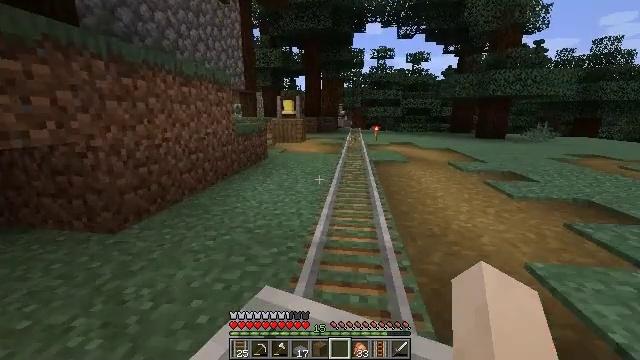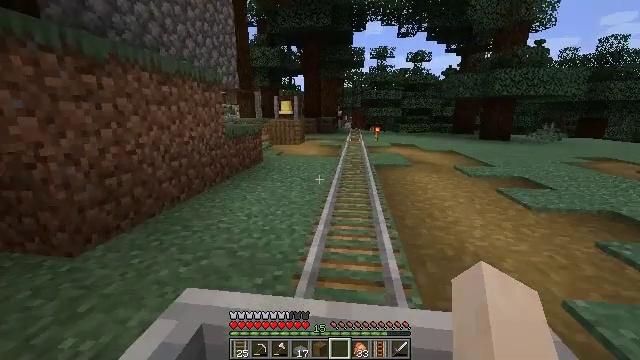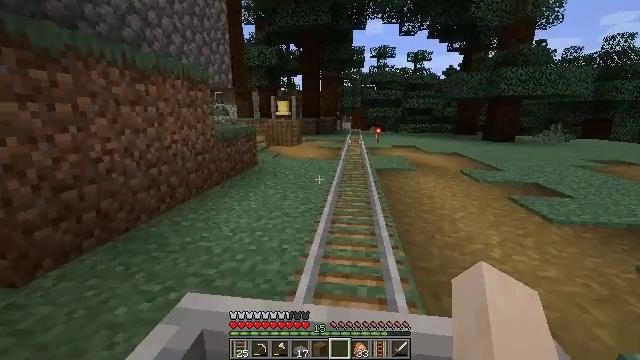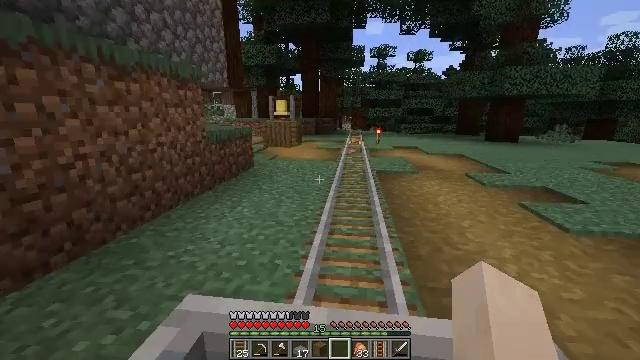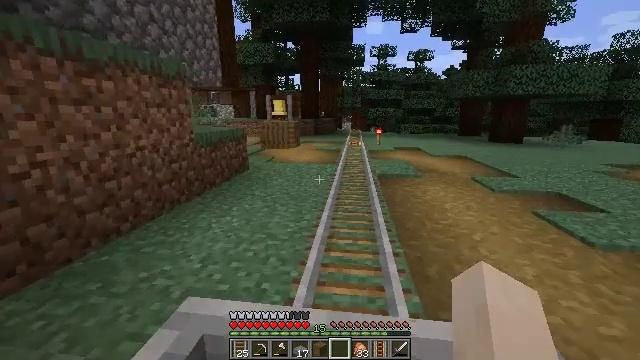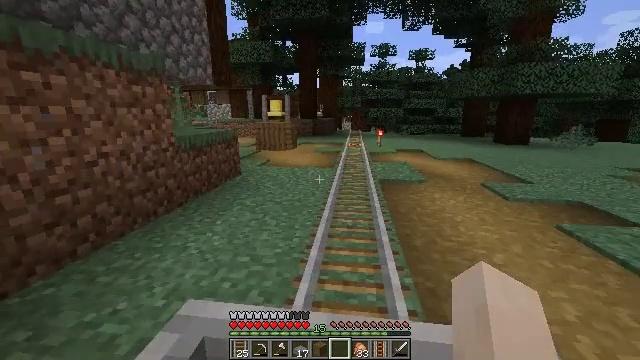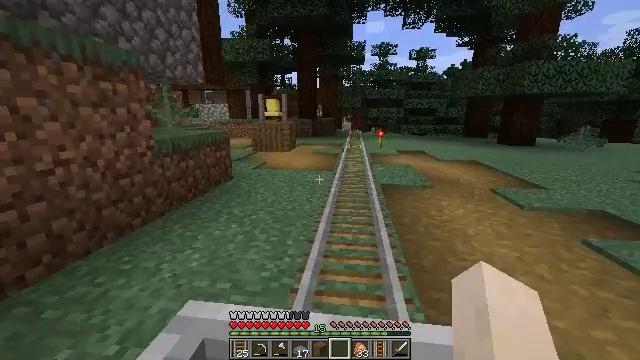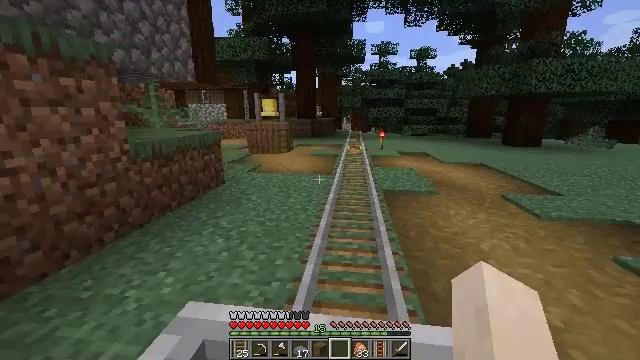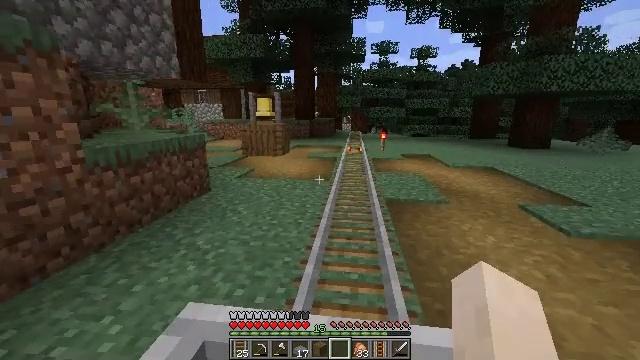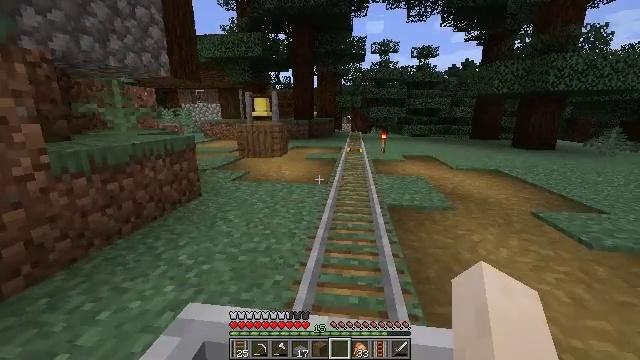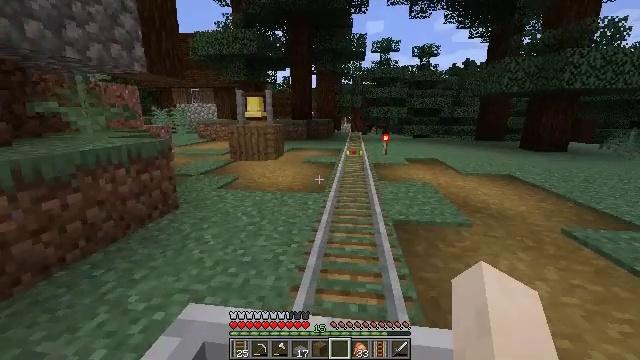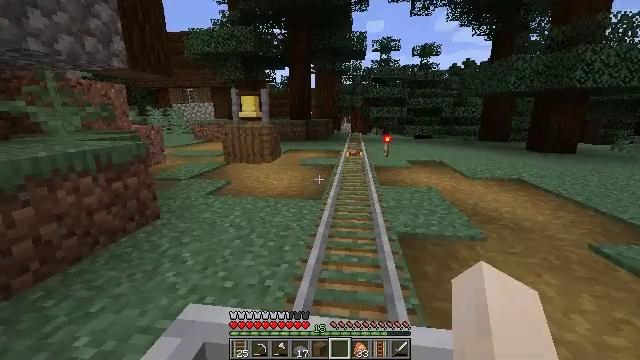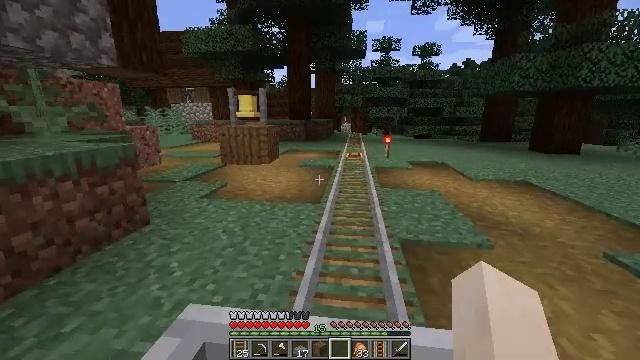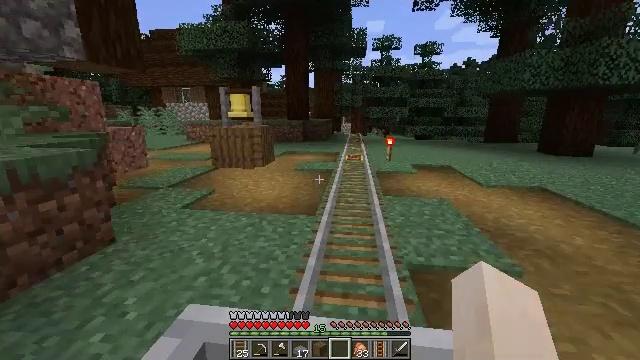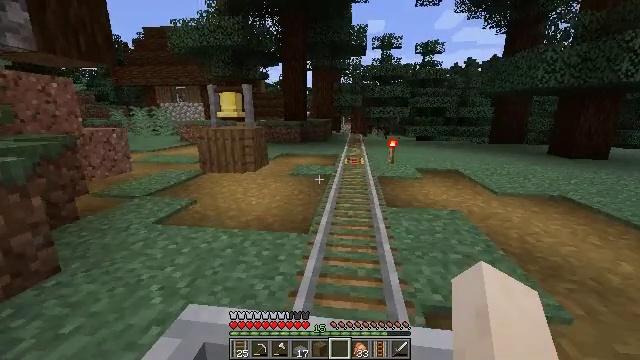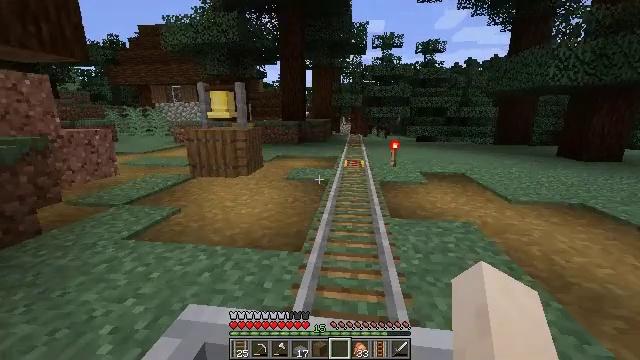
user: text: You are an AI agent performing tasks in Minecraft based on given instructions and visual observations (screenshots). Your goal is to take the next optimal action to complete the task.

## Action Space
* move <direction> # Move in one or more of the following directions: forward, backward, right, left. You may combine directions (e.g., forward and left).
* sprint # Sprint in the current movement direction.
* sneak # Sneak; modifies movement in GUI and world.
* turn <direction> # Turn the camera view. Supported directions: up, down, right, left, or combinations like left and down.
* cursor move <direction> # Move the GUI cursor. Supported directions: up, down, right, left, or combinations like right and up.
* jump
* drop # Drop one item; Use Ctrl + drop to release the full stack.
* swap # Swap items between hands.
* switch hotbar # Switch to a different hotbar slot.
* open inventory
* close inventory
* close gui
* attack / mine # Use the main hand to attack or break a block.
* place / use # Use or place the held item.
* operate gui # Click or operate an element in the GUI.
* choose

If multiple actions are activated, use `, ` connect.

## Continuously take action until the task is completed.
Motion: motion action
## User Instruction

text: Pick up the rail by attacking it.
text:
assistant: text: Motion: no_op
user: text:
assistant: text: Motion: no_op
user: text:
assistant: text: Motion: no_op
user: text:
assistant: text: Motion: no_op
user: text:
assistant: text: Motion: no_op
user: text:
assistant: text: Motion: no_op
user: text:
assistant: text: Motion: no_op
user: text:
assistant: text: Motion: no_op
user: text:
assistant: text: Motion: no_op
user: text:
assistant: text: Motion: no_op
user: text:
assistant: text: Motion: no_op
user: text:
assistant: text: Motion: no_op
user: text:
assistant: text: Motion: no_op
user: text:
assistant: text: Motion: no_op
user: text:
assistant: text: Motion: no_op
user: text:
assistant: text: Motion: no_op
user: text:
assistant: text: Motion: no_op
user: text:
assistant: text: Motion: no_op
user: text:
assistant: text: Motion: no_op
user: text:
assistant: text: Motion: no_op
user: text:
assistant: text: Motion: no_op
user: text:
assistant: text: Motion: no_op
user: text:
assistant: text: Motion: no_op
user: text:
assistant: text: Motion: no_op
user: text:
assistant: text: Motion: no_op
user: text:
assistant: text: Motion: no_op
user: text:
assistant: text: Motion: no_op
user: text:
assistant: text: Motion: no_op
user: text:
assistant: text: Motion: no_op
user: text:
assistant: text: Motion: no_op